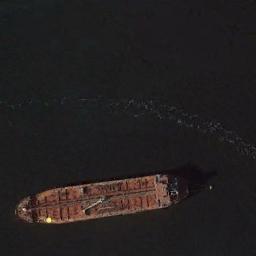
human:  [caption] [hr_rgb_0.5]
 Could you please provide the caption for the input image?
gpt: An orange-red tanker travels on the deep blue sea .

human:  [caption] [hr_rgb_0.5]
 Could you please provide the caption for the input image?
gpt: There is a ship in the black water .

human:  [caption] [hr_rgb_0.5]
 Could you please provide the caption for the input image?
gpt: The red ship is in deep blue water .

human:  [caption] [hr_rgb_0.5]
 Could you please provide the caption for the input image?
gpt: There is a ship at sea .

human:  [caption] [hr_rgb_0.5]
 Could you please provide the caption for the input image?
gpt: The orange ship is on the sea .